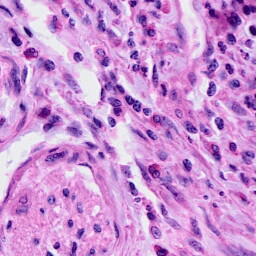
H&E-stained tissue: Cervix